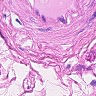
Metastatic tissue present: no